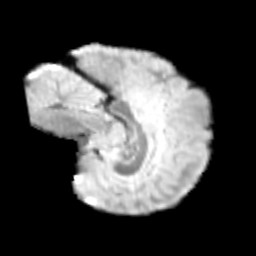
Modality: T2w
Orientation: sagittal
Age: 9
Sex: male
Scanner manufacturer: siemens
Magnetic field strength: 3 T
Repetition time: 3.8 s
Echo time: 0.07 s